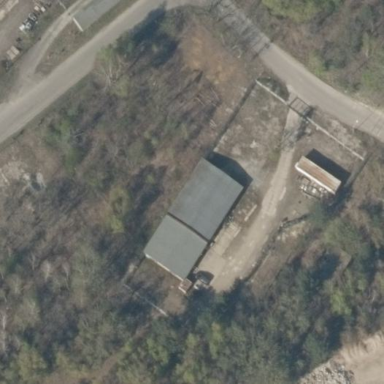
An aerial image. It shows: Shed.